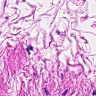
Metastatic tissue present: no